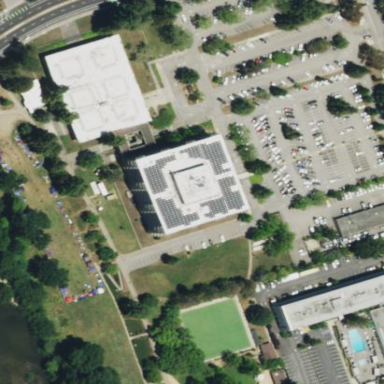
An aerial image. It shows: Public building.